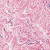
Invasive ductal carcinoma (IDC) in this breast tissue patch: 0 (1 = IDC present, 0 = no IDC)